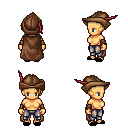
a pixel art fantasy rpg character, female body template, human, tanned skin, brown cape, metal pants, blonde long mohawk hairstyle, leather cap, cloth bracers, black slippers, four views (front, back, left, right), 2x2 character sprite sheet, small pixel art, hard edges, no anti-aliasing